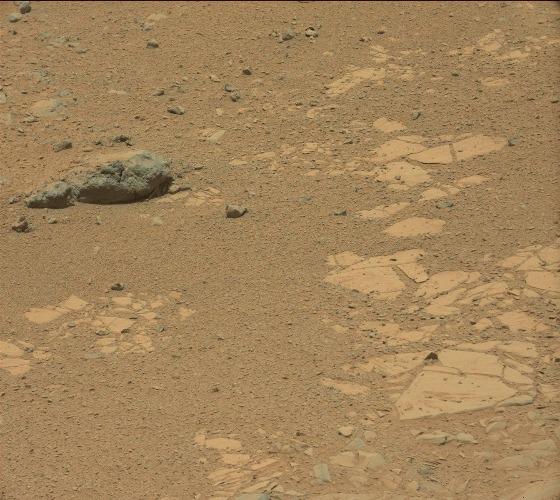
Terrain classes present: Bedrock, Gravel / Sand / Soil, Rock, Shadow